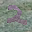
Label: 2